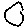
Label: circle